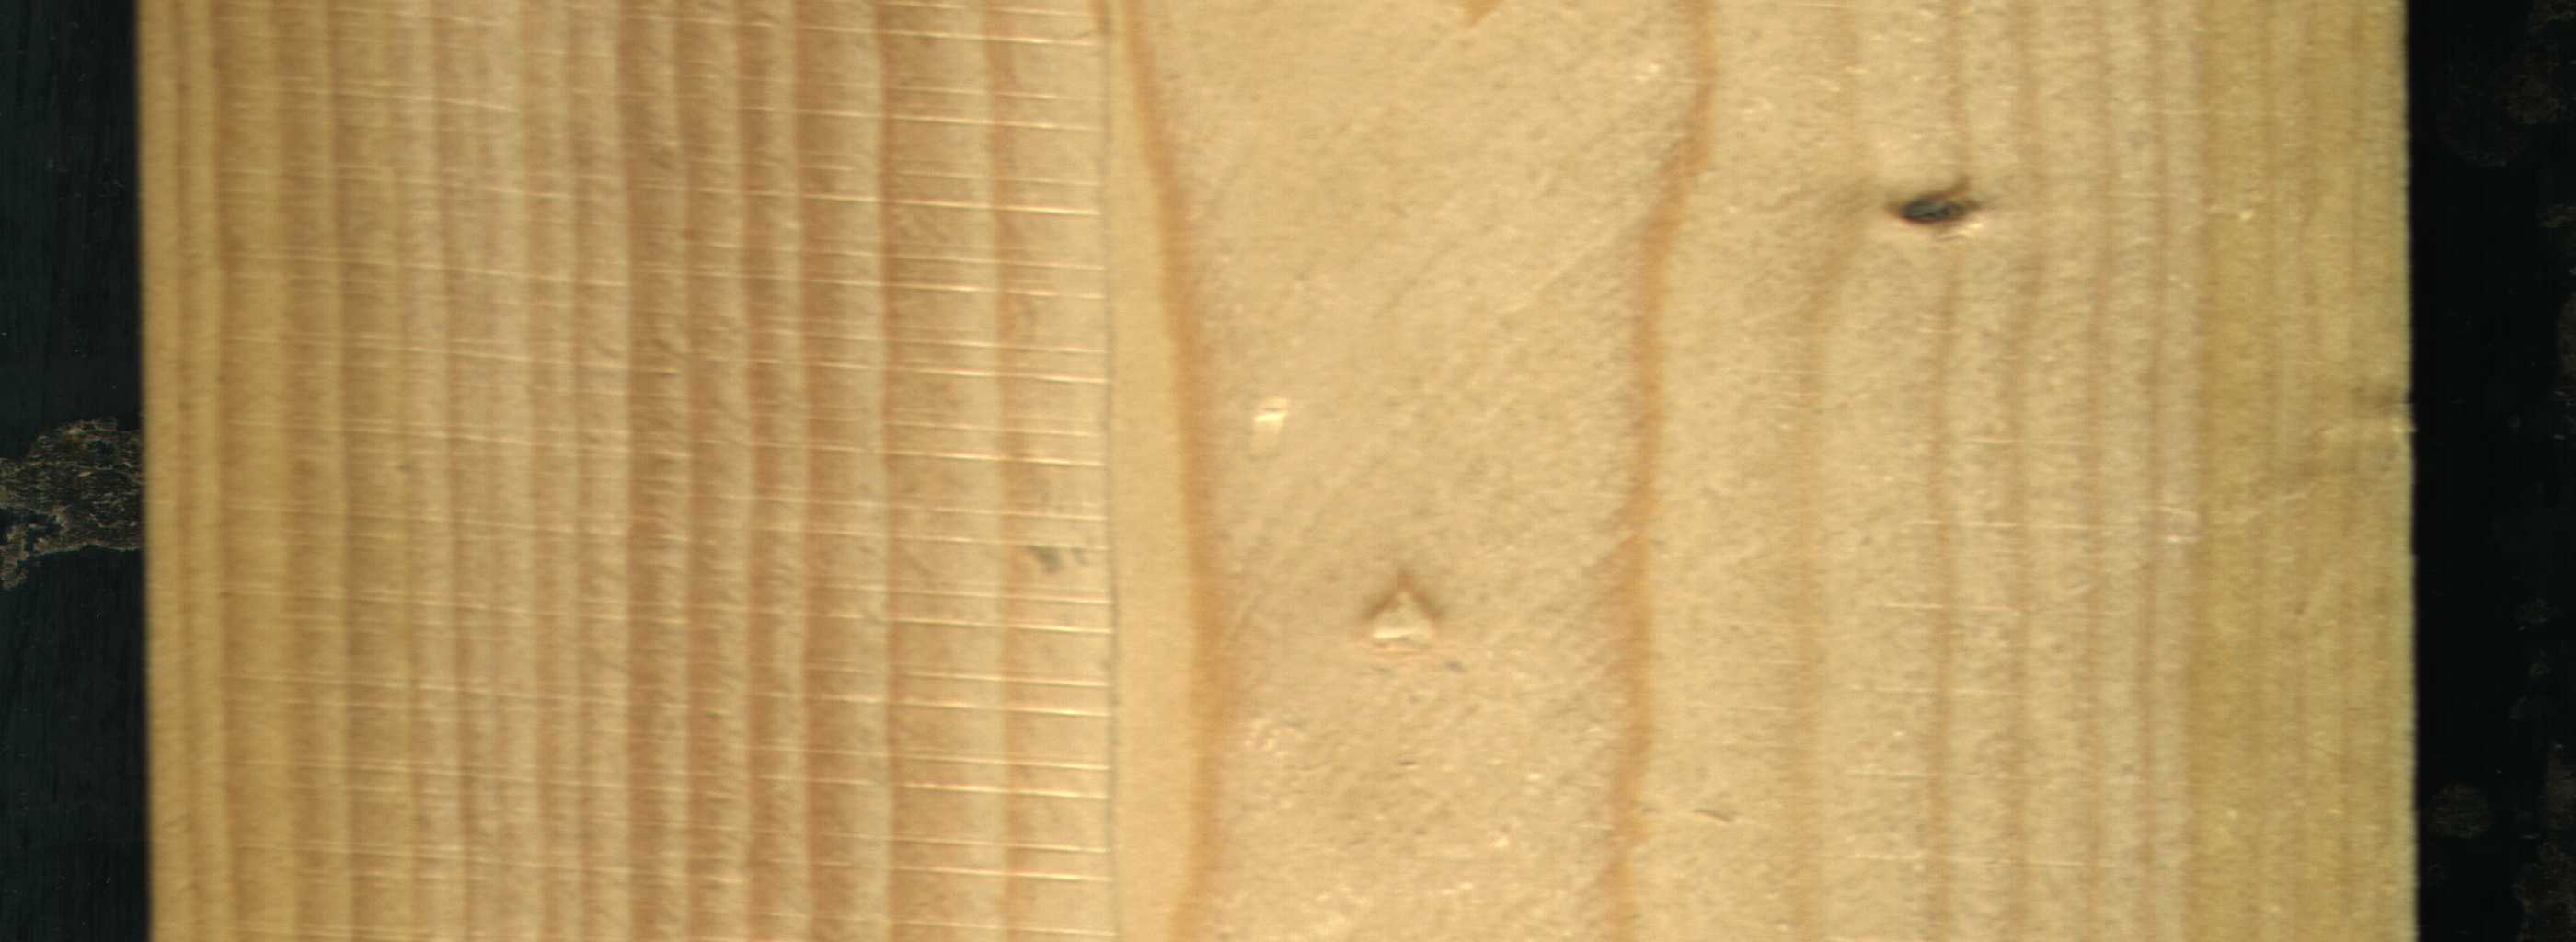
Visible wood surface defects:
Live_Knot